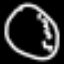
Label: clock